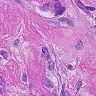
Metastatic tissue present: yes